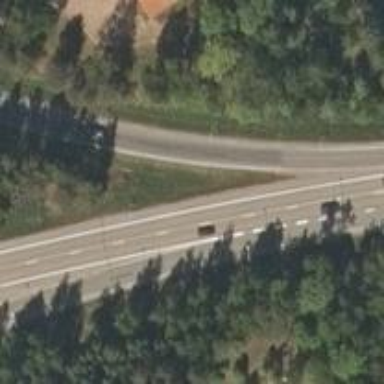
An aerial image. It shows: Asphalt motorroad with trunk classification.